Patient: sex F, age 56
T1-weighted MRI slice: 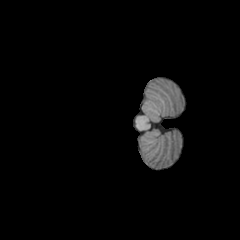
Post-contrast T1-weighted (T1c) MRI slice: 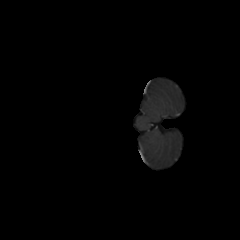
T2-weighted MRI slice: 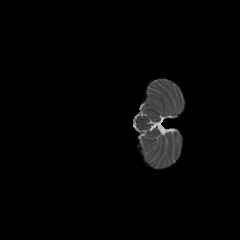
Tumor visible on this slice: no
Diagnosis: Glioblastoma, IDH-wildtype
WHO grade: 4